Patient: sex M, age 66
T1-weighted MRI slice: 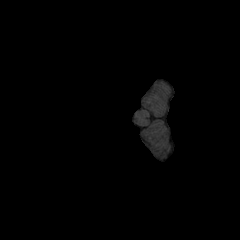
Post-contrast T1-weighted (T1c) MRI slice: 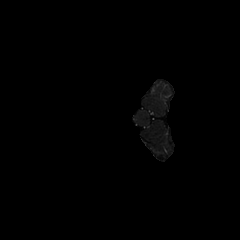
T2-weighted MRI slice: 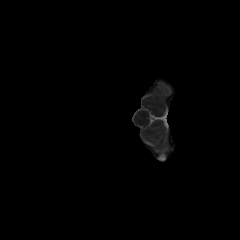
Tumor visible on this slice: no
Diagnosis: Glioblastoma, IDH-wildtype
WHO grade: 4